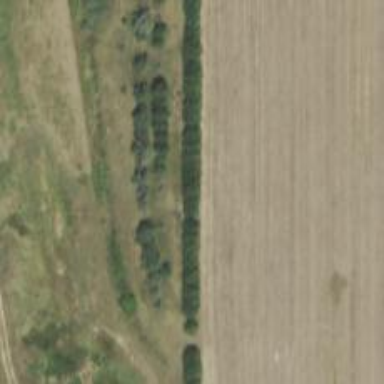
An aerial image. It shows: Row of trees in natural setting.